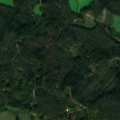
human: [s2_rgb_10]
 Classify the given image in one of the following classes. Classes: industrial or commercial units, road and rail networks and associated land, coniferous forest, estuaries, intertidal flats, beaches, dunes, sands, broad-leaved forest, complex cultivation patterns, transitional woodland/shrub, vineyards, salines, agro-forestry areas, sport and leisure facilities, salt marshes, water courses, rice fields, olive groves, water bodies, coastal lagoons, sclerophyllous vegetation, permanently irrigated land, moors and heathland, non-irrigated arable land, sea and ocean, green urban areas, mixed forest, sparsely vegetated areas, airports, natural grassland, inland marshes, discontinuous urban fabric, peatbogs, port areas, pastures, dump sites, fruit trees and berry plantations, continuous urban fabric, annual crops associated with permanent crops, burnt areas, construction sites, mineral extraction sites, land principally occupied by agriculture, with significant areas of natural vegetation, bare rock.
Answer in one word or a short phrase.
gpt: land principally occupied by agriculture, with significant areas of natural vegetation, coniferous forest